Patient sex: M
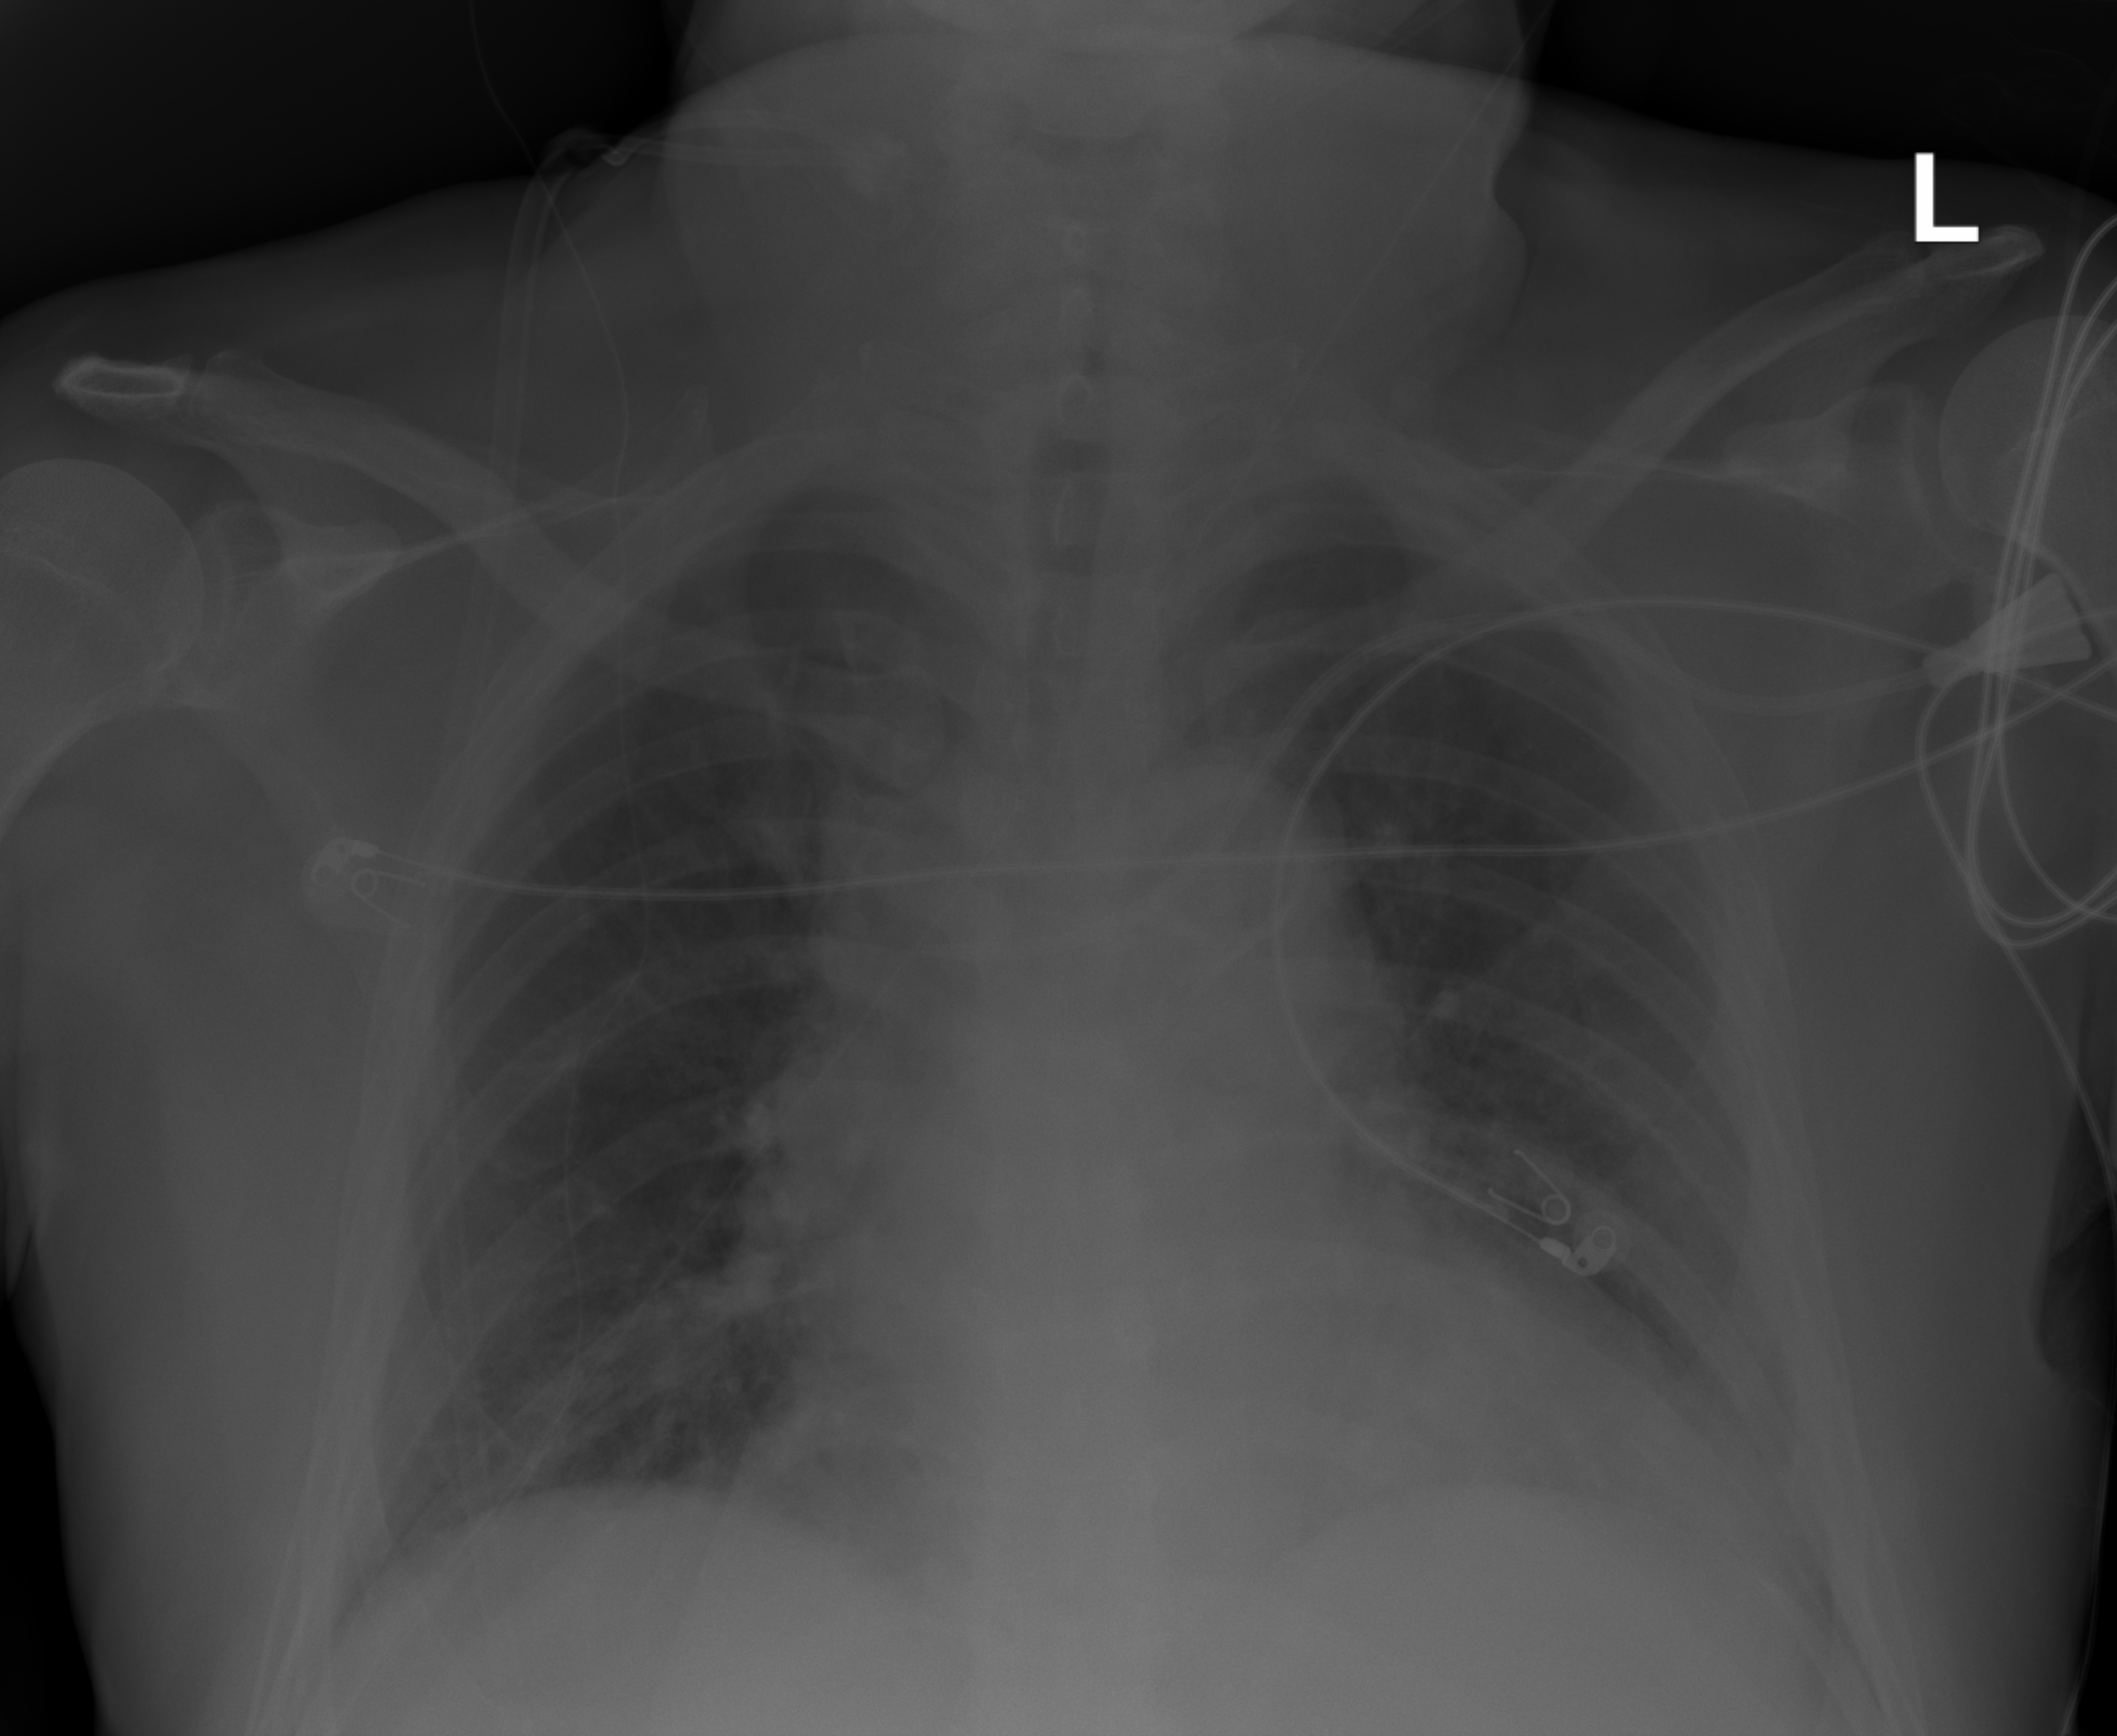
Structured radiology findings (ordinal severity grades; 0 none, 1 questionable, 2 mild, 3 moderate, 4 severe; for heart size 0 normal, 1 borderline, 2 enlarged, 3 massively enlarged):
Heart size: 2
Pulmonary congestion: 0
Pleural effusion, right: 0
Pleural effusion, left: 0
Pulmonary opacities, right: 0
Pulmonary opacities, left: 0
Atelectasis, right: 2
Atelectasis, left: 2